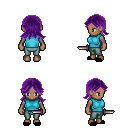
a pixel art fantasy rpg character, female body template, human, dark skin, teal sleeveless shirt, teal pants, purple loose hair, black slippers, dagger, four views (front, back, left, right), 2x2 character sprite sheet, small pixel art, hard edges, no anti-aliasing